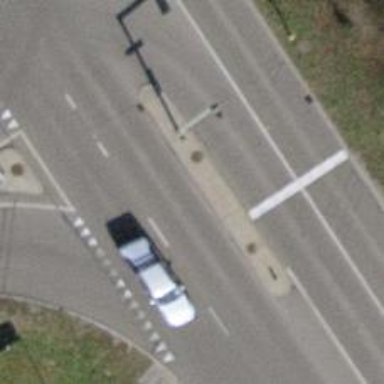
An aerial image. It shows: Road with traffic signals.